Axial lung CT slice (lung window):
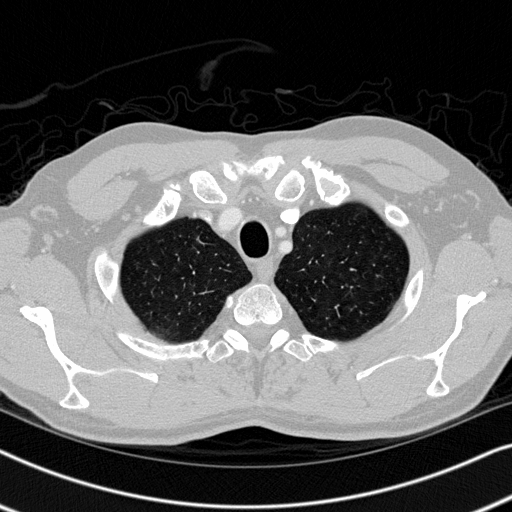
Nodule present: no